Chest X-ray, PA view. Patient: 70 years old, sex M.
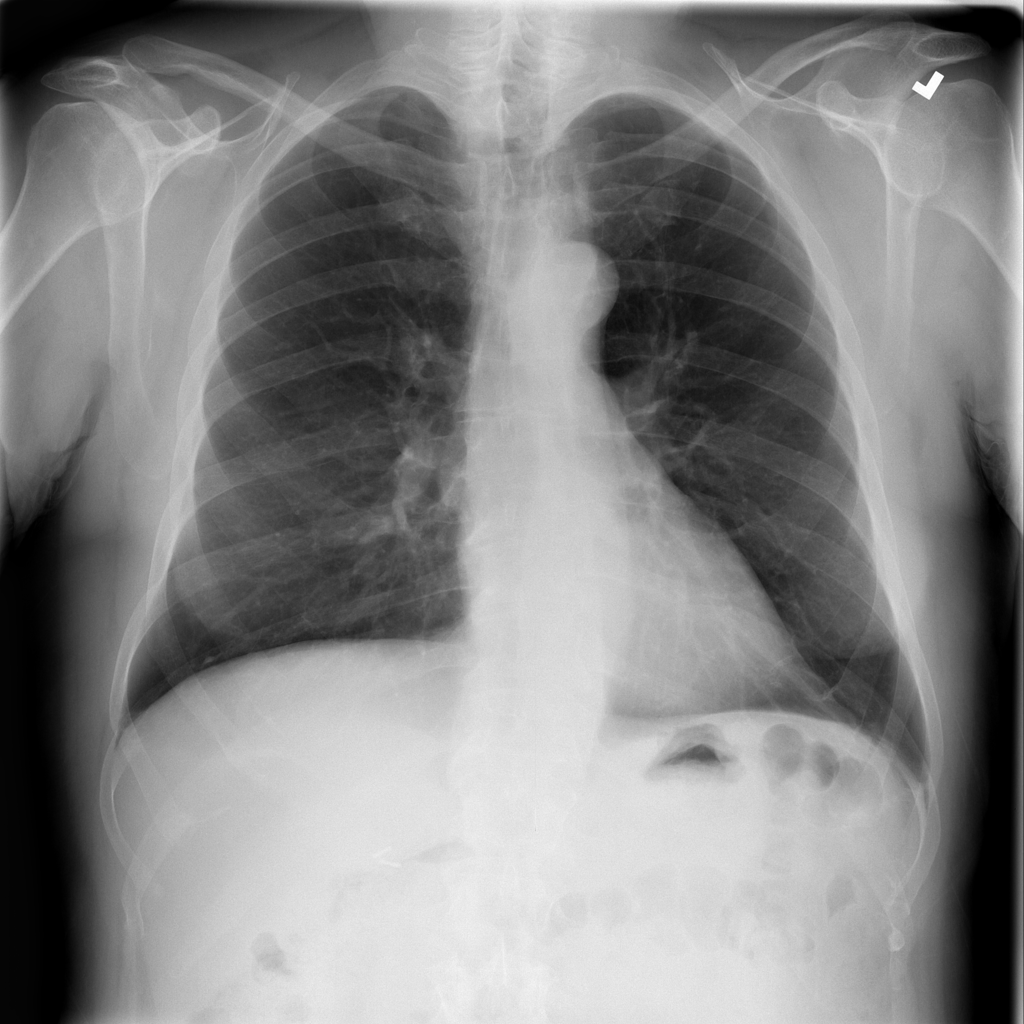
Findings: No Finding